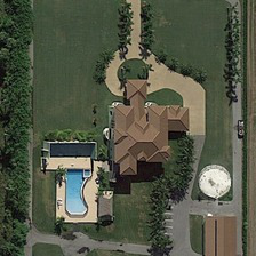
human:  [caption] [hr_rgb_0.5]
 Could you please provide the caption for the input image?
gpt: There is an open-air swimming pool next to the brown roof.

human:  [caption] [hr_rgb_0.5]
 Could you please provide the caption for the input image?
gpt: Many plants are planted around the house.

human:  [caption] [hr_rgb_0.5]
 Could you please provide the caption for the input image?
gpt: There is an outdoor swimming pool next to the brown roof.

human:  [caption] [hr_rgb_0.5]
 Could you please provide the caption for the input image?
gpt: There's an outdoor pool near the brown roof.

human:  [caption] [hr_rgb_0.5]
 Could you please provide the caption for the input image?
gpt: There is an outdoor swimming pool next to the brown roof.